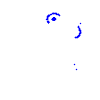
Particle: proton